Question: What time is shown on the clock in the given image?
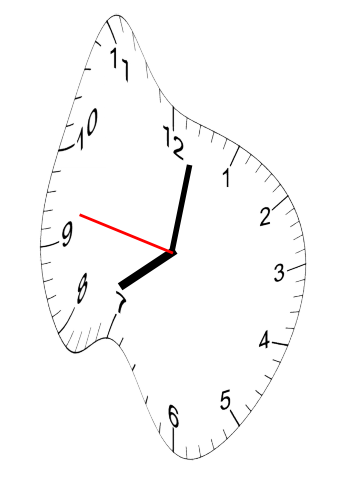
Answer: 08:01:47